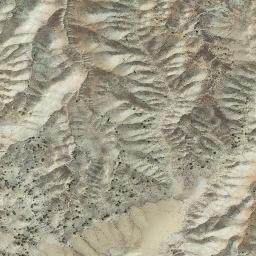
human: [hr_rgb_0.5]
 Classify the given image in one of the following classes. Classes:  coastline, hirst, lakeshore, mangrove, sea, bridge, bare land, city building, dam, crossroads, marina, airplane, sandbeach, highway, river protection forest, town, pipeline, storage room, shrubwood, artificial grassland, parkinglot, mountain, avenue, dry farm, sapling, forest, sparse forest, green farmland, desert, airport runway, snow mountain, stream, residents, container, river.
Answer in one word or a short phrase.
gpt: mountain